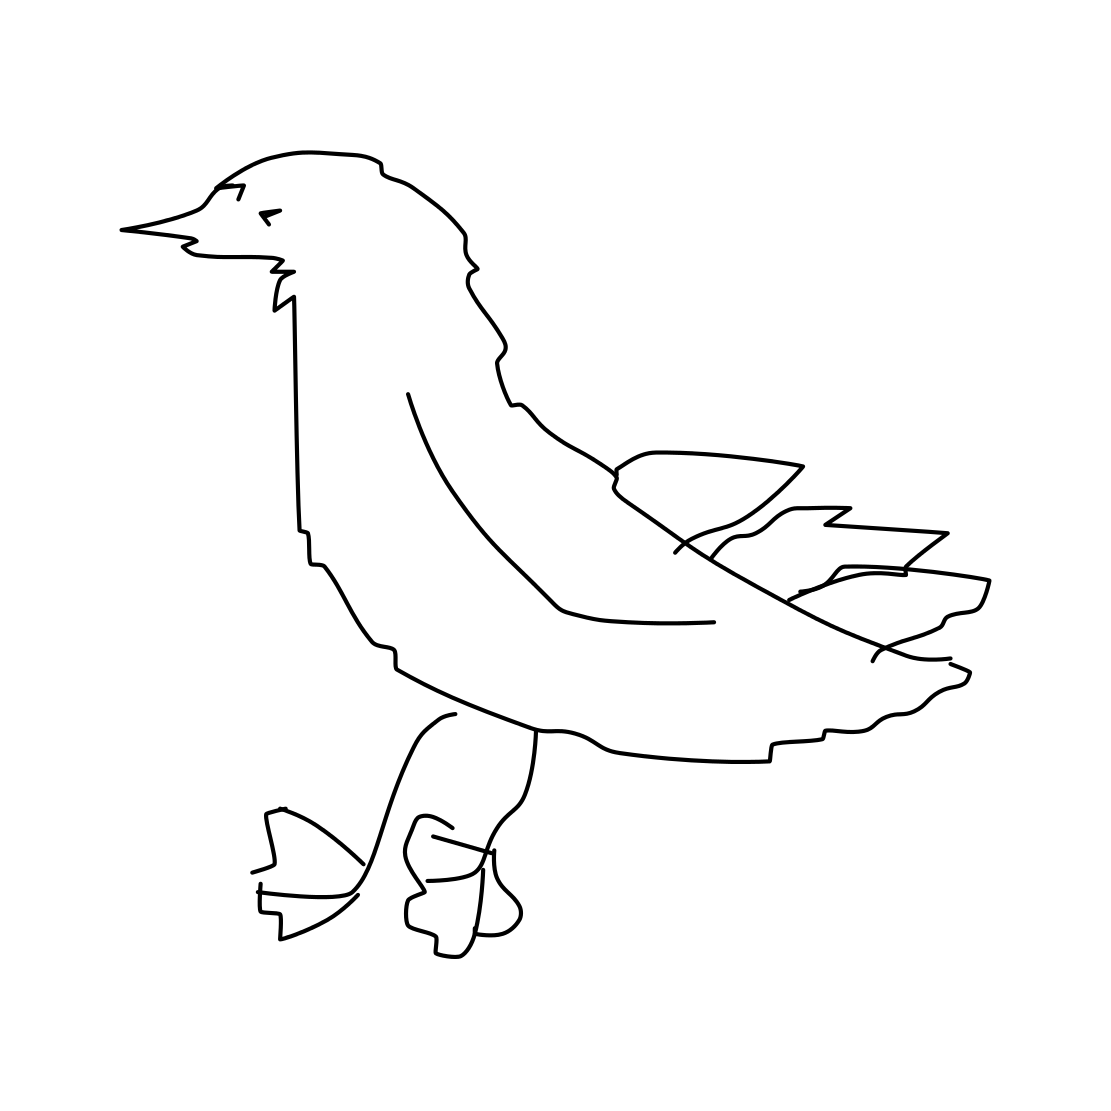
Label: pigeon